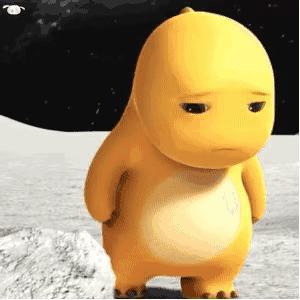
Label: nailong